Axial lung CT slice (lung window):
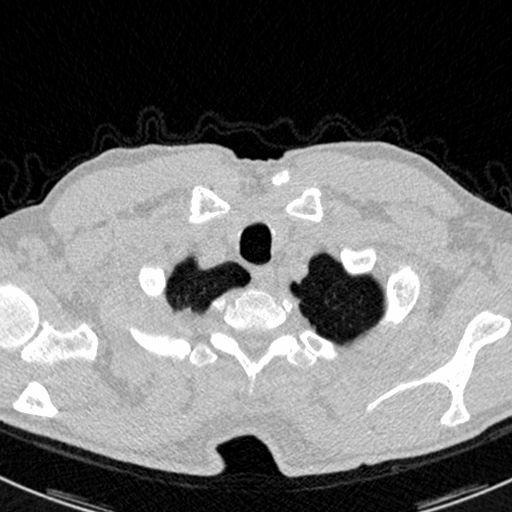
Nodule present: no